Interaction volume radius: 5 \u00c5
Interaction volume height: 25 \u00c5
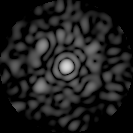
Disorder parameter: 0.759